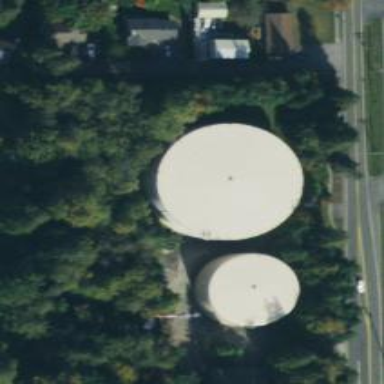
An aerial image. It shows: Building with storage tank.